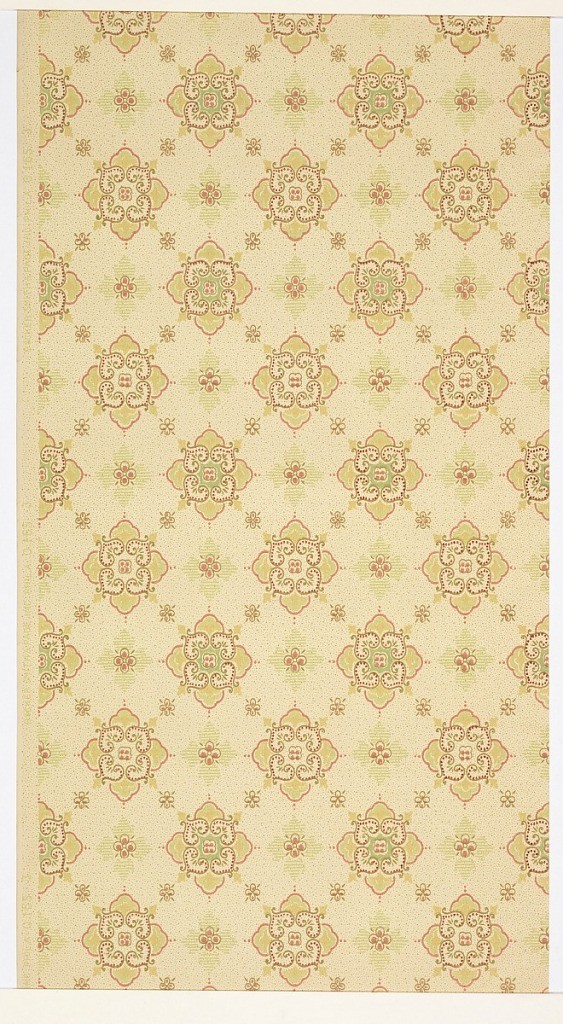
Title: Ceiling paper
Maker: Becker, Smith & Page, Inc., founded 1899
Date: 1905–1915
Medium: Machine-printed paper
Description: On cream ground, rhomboid motifs composed of scalloped borders in pink and four hearts in green with red dots; small flowers in interstices.